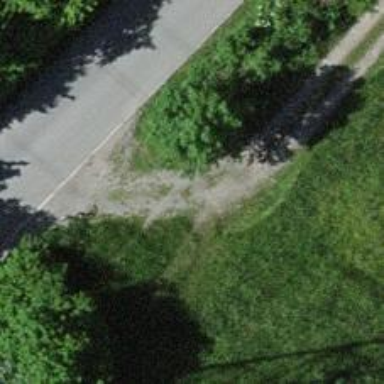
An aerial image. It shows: Track road with grade4 tracktype.